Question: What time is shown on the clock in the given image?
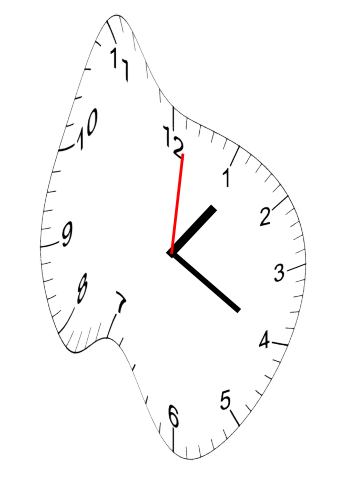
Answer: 01:20:01